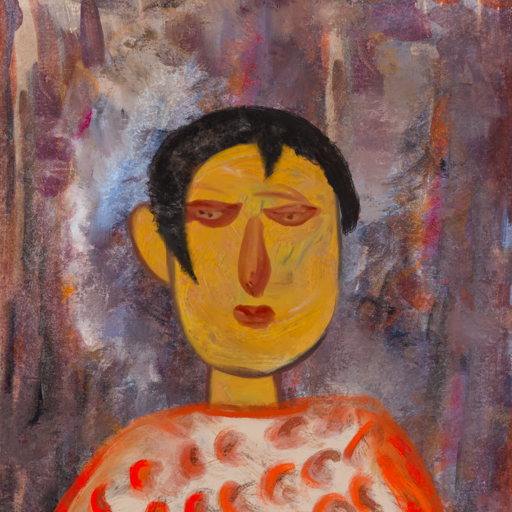
Background: Hypocrite, Head And Neck Front: After_Raid, Face Front: Pious_Lady, Bust: Rupkatha, Hair Front: Roy_Bahadur, Head Accessory: Blank, Second Necklace: Blank, Necklace: Blank, Baby: Blank